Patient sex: F
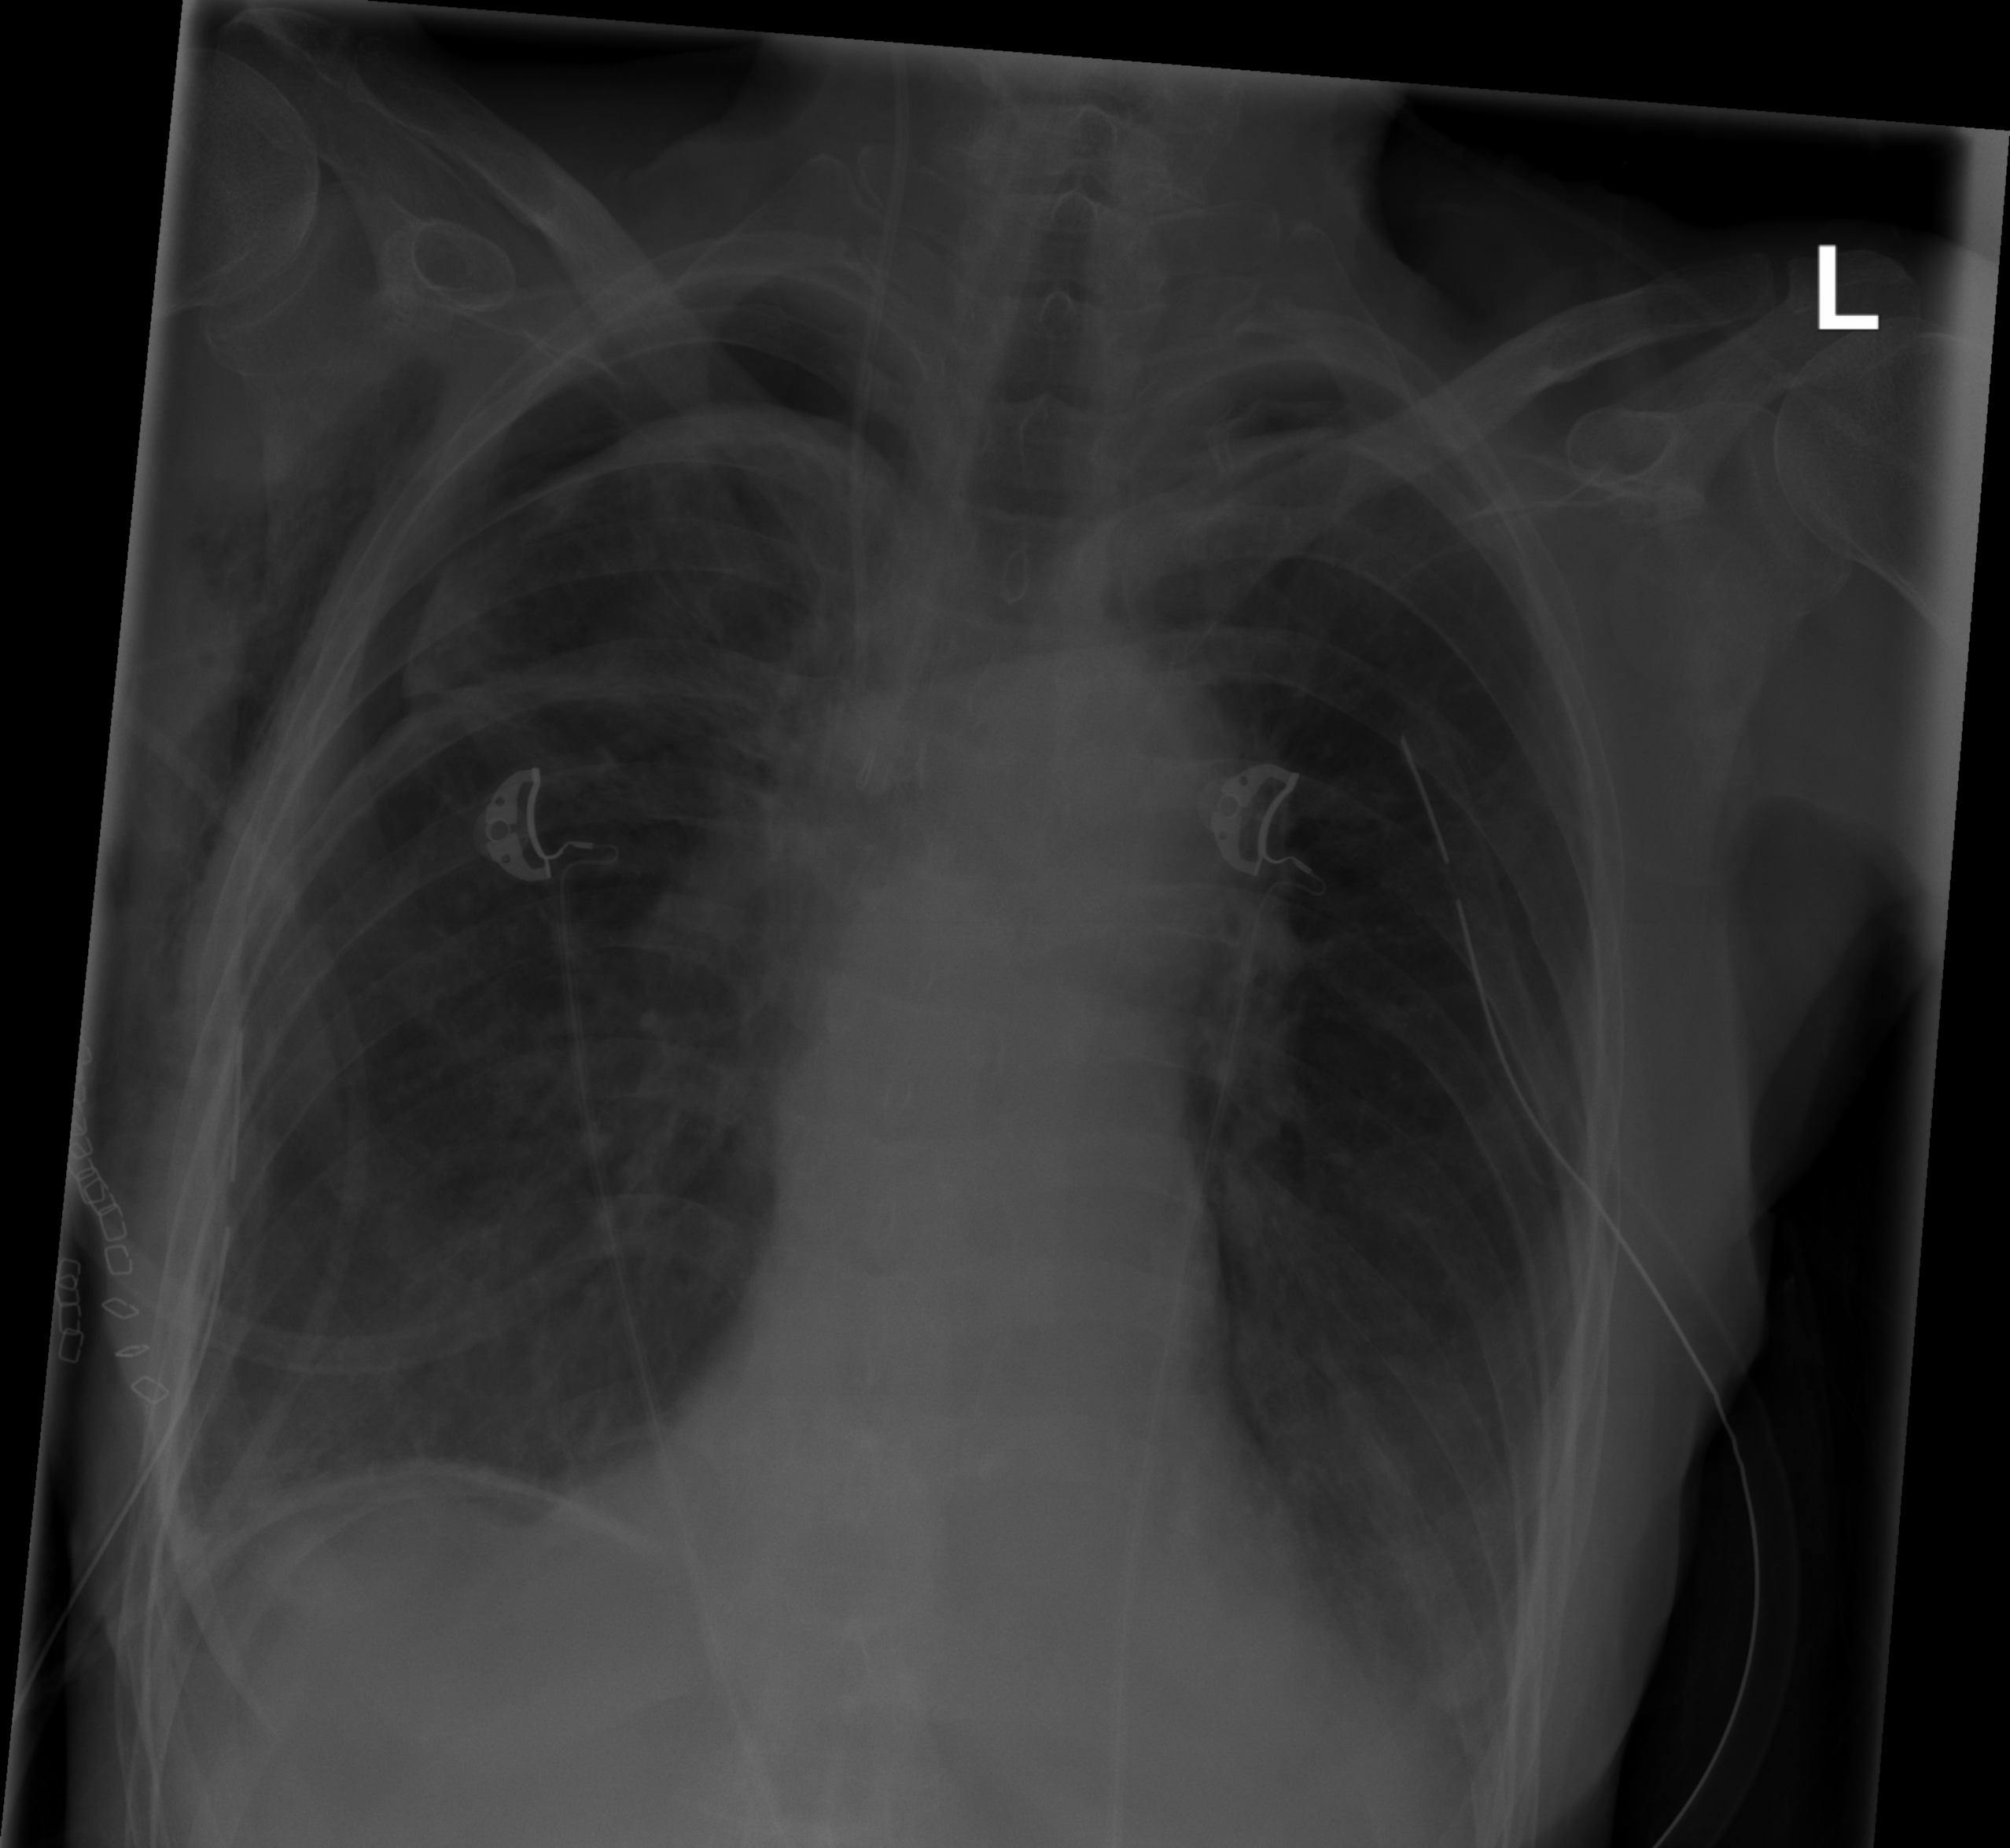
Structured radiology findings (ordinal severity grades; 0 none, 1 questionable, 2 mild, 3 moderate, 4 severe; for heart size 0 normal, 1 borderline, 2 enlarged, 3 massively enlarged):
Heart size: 0
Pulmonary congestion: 0
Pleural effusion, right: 0
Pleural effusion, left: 2
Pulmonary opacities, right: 0
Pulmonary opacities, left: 0
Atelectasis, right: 0
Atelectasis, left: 0